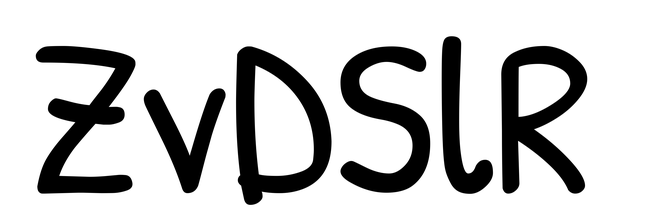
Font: PatrickHand-Regular